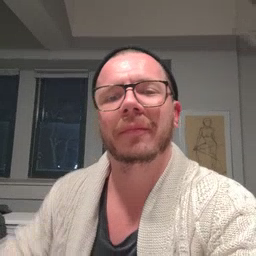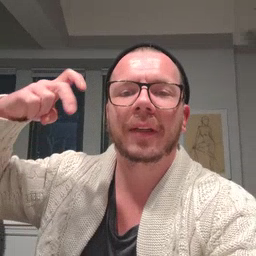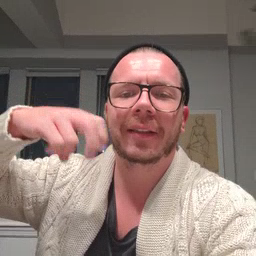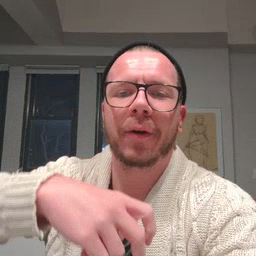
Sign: stairs